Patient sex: M
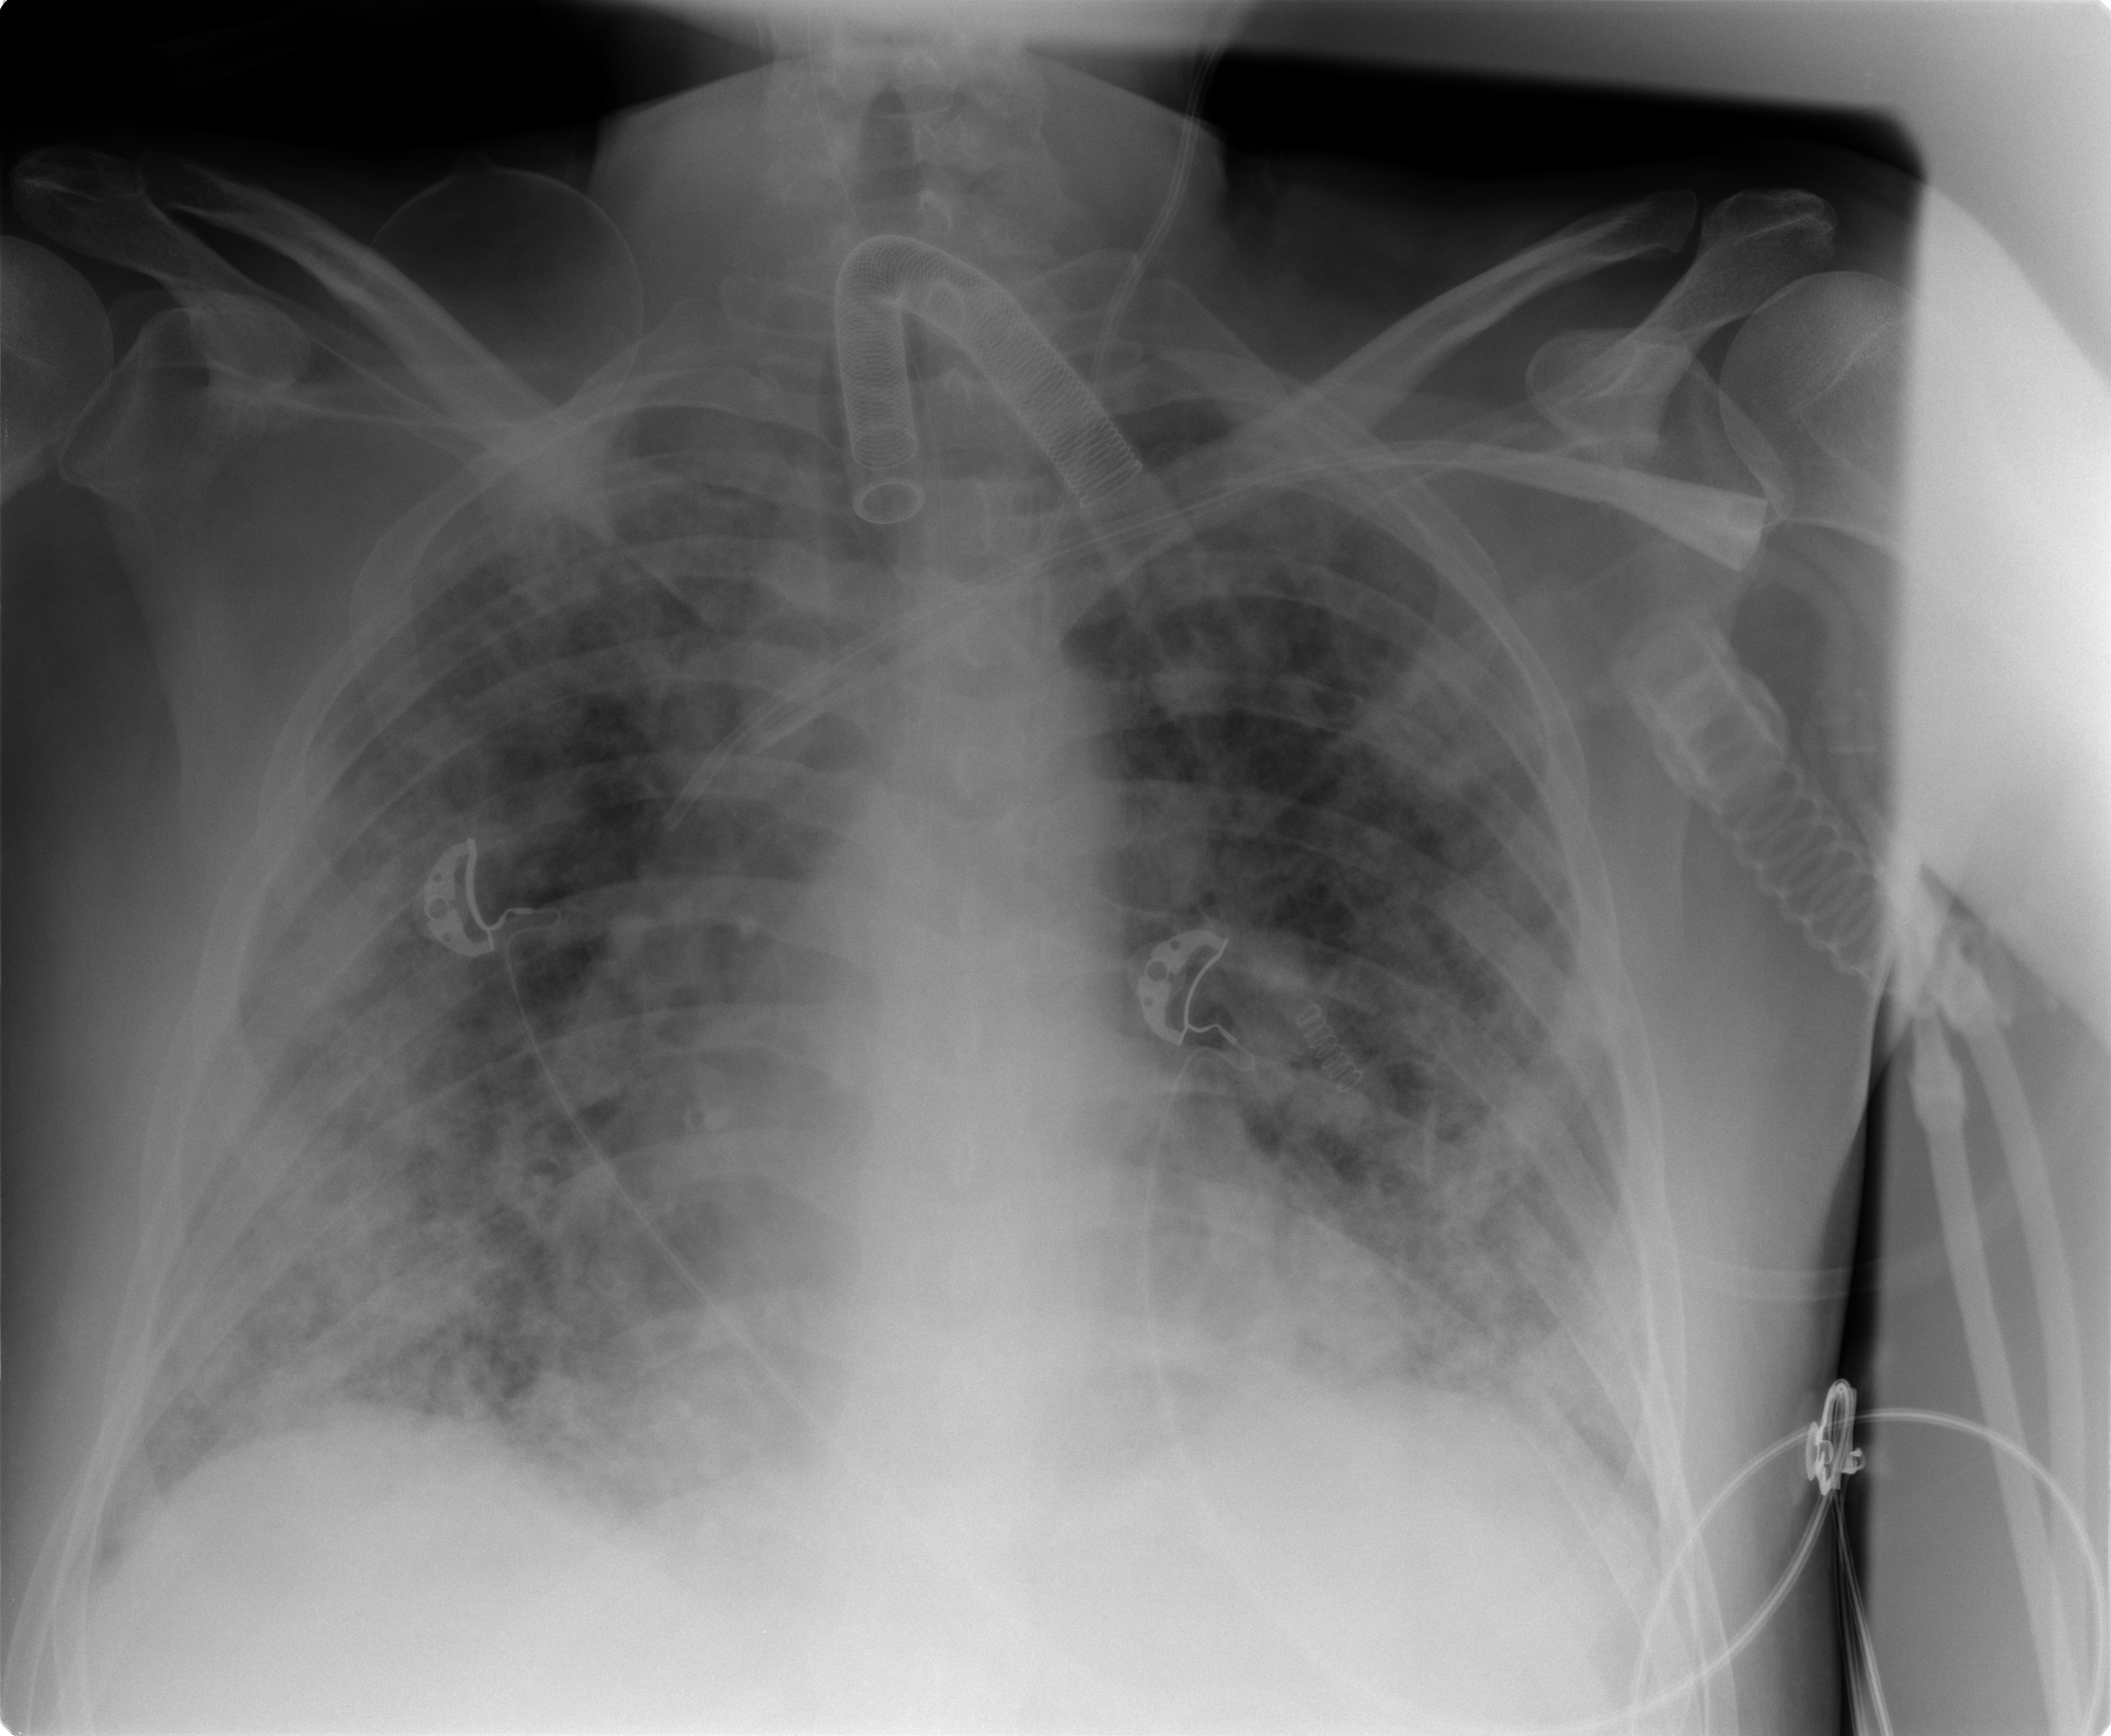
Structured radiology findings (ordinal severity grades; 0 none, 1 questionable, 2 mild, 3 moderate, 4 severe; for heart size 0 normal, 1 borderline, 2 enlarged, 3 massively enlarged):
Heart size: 0
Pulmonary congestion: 0
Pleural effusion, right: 2
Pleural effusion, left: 2
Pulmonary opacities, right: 4
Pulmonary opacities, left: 4
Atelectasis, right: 3
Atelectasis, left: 3